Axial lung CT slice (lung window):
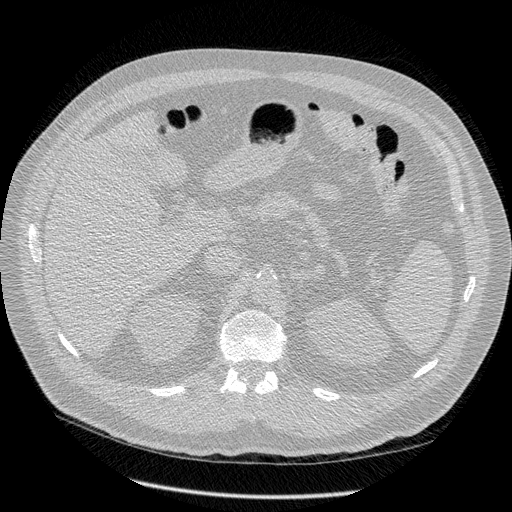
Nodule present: no